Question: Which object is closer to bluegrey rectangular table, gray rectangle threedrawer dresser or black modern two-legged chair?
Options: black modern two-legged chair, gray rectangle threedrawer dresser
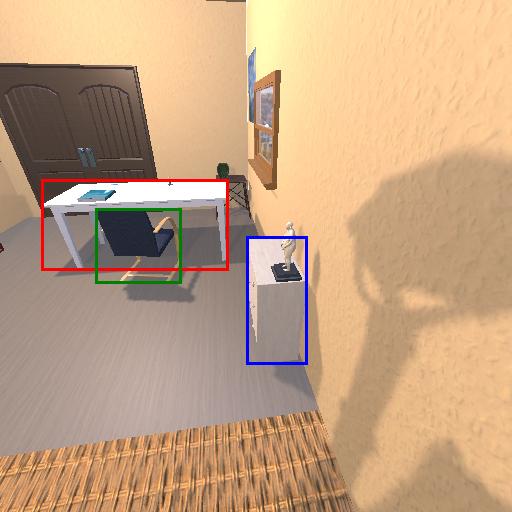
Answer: black modern two-legged chair